Question:
My question is: It is possible to achieve this example using only css? If not what would you do? Jsfiddle examples are really appreciated ;)
How to obtain also the slashes? Should i use an image or in css is possible? And the triangle that change when is clicked? I know it is possible to do it with Js maybe in css :after and :before would help me?
PS: Javascript to Hide Menu:
'''
<script language="javascript">
function toggle() {
var ele = document.getElementById("toggleMenu");
var text = document.getElementById("displayMenu");
if(ele.style.display == "block") {
ele.style.display = "none";
text.innerHTML = "Menu";
}
else {
ele.style.display = "block";
text.innerHTML = "Hide";
}
}
</script>
<div class="menu-toggle"><div id="wrap"><a id="displayMenu" href="javascript:toggle();">Menu</a></div></div>
<div id="toggleMenu" style="display: none">
<div class="menu">
<ul><li> Home </li>
<li> Item </li>
</ul>
</div>
</div>
'''
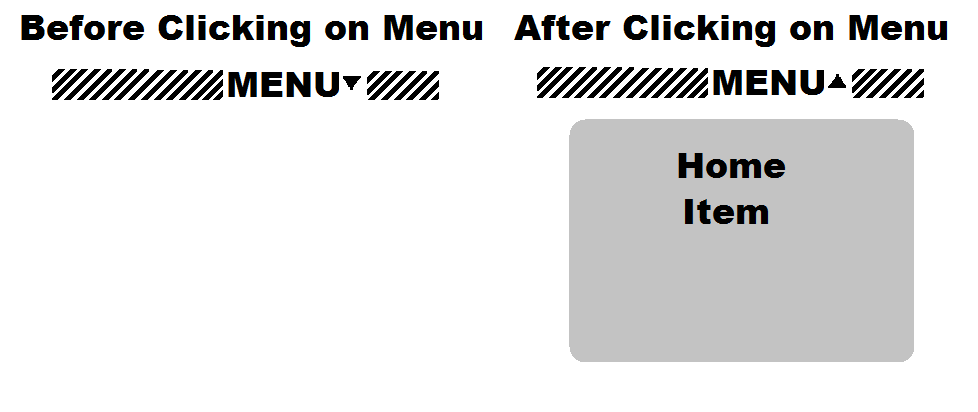
Answer: Usually I do something like this with images to achieve the click event with just css
'''
<figure>
<img id="zoom" src="http://cargowire.net/Content/images/events/stackoverflow.jpg" alt="EE" />
<figcaption>
<ul>
<li>
<a href="#zoom">Zoom In</a>
</li>
<li>
<a href="#">Zoom Out</a>
</li>
</ul>
</figcaption>
</figure>
'''
and CSS:
'''
figure { background: #e3e3e3; display: block; float: left;}
#zoom {
width: 0px;
-webkit-transition: width 1s;
}
#zoom:target {
width: 400px;
}
'''
Check here: <URL> Maybe something similar can be done for menus too